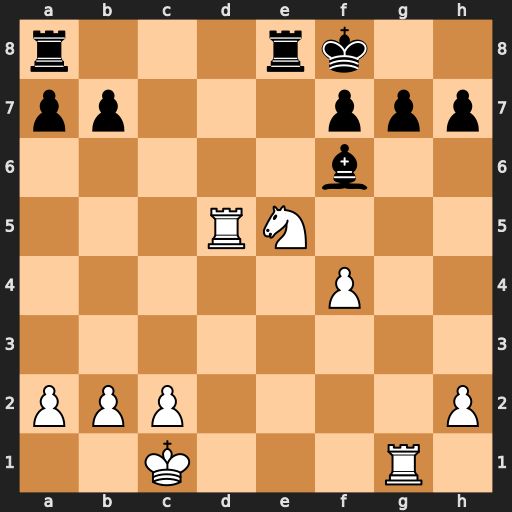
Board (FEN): r3rk2/pp3ppp/5b2/3RN3/5P2/8/PPP4P/2K3R1
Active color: w
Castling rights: -
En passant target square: -
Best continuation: Nd7+ Kg8 Nxf6+